Field crop: maize
Growth stage: 2
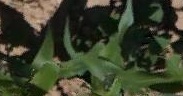
Species: maize